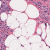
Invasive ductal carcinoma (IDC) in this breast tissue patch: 1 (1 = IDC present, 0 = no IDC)